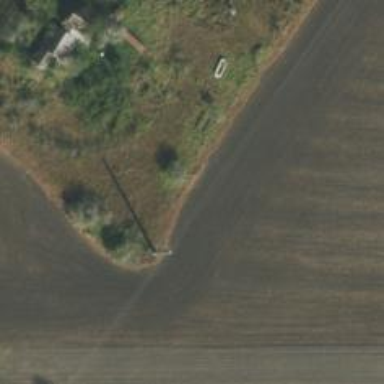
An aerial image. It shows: Power tower.